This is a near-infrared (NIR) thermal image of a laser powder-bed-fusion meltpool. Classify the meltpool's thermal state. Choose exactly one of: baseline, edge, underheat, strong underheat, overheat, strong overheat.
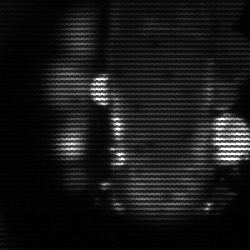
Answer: strong underheat